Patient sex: M
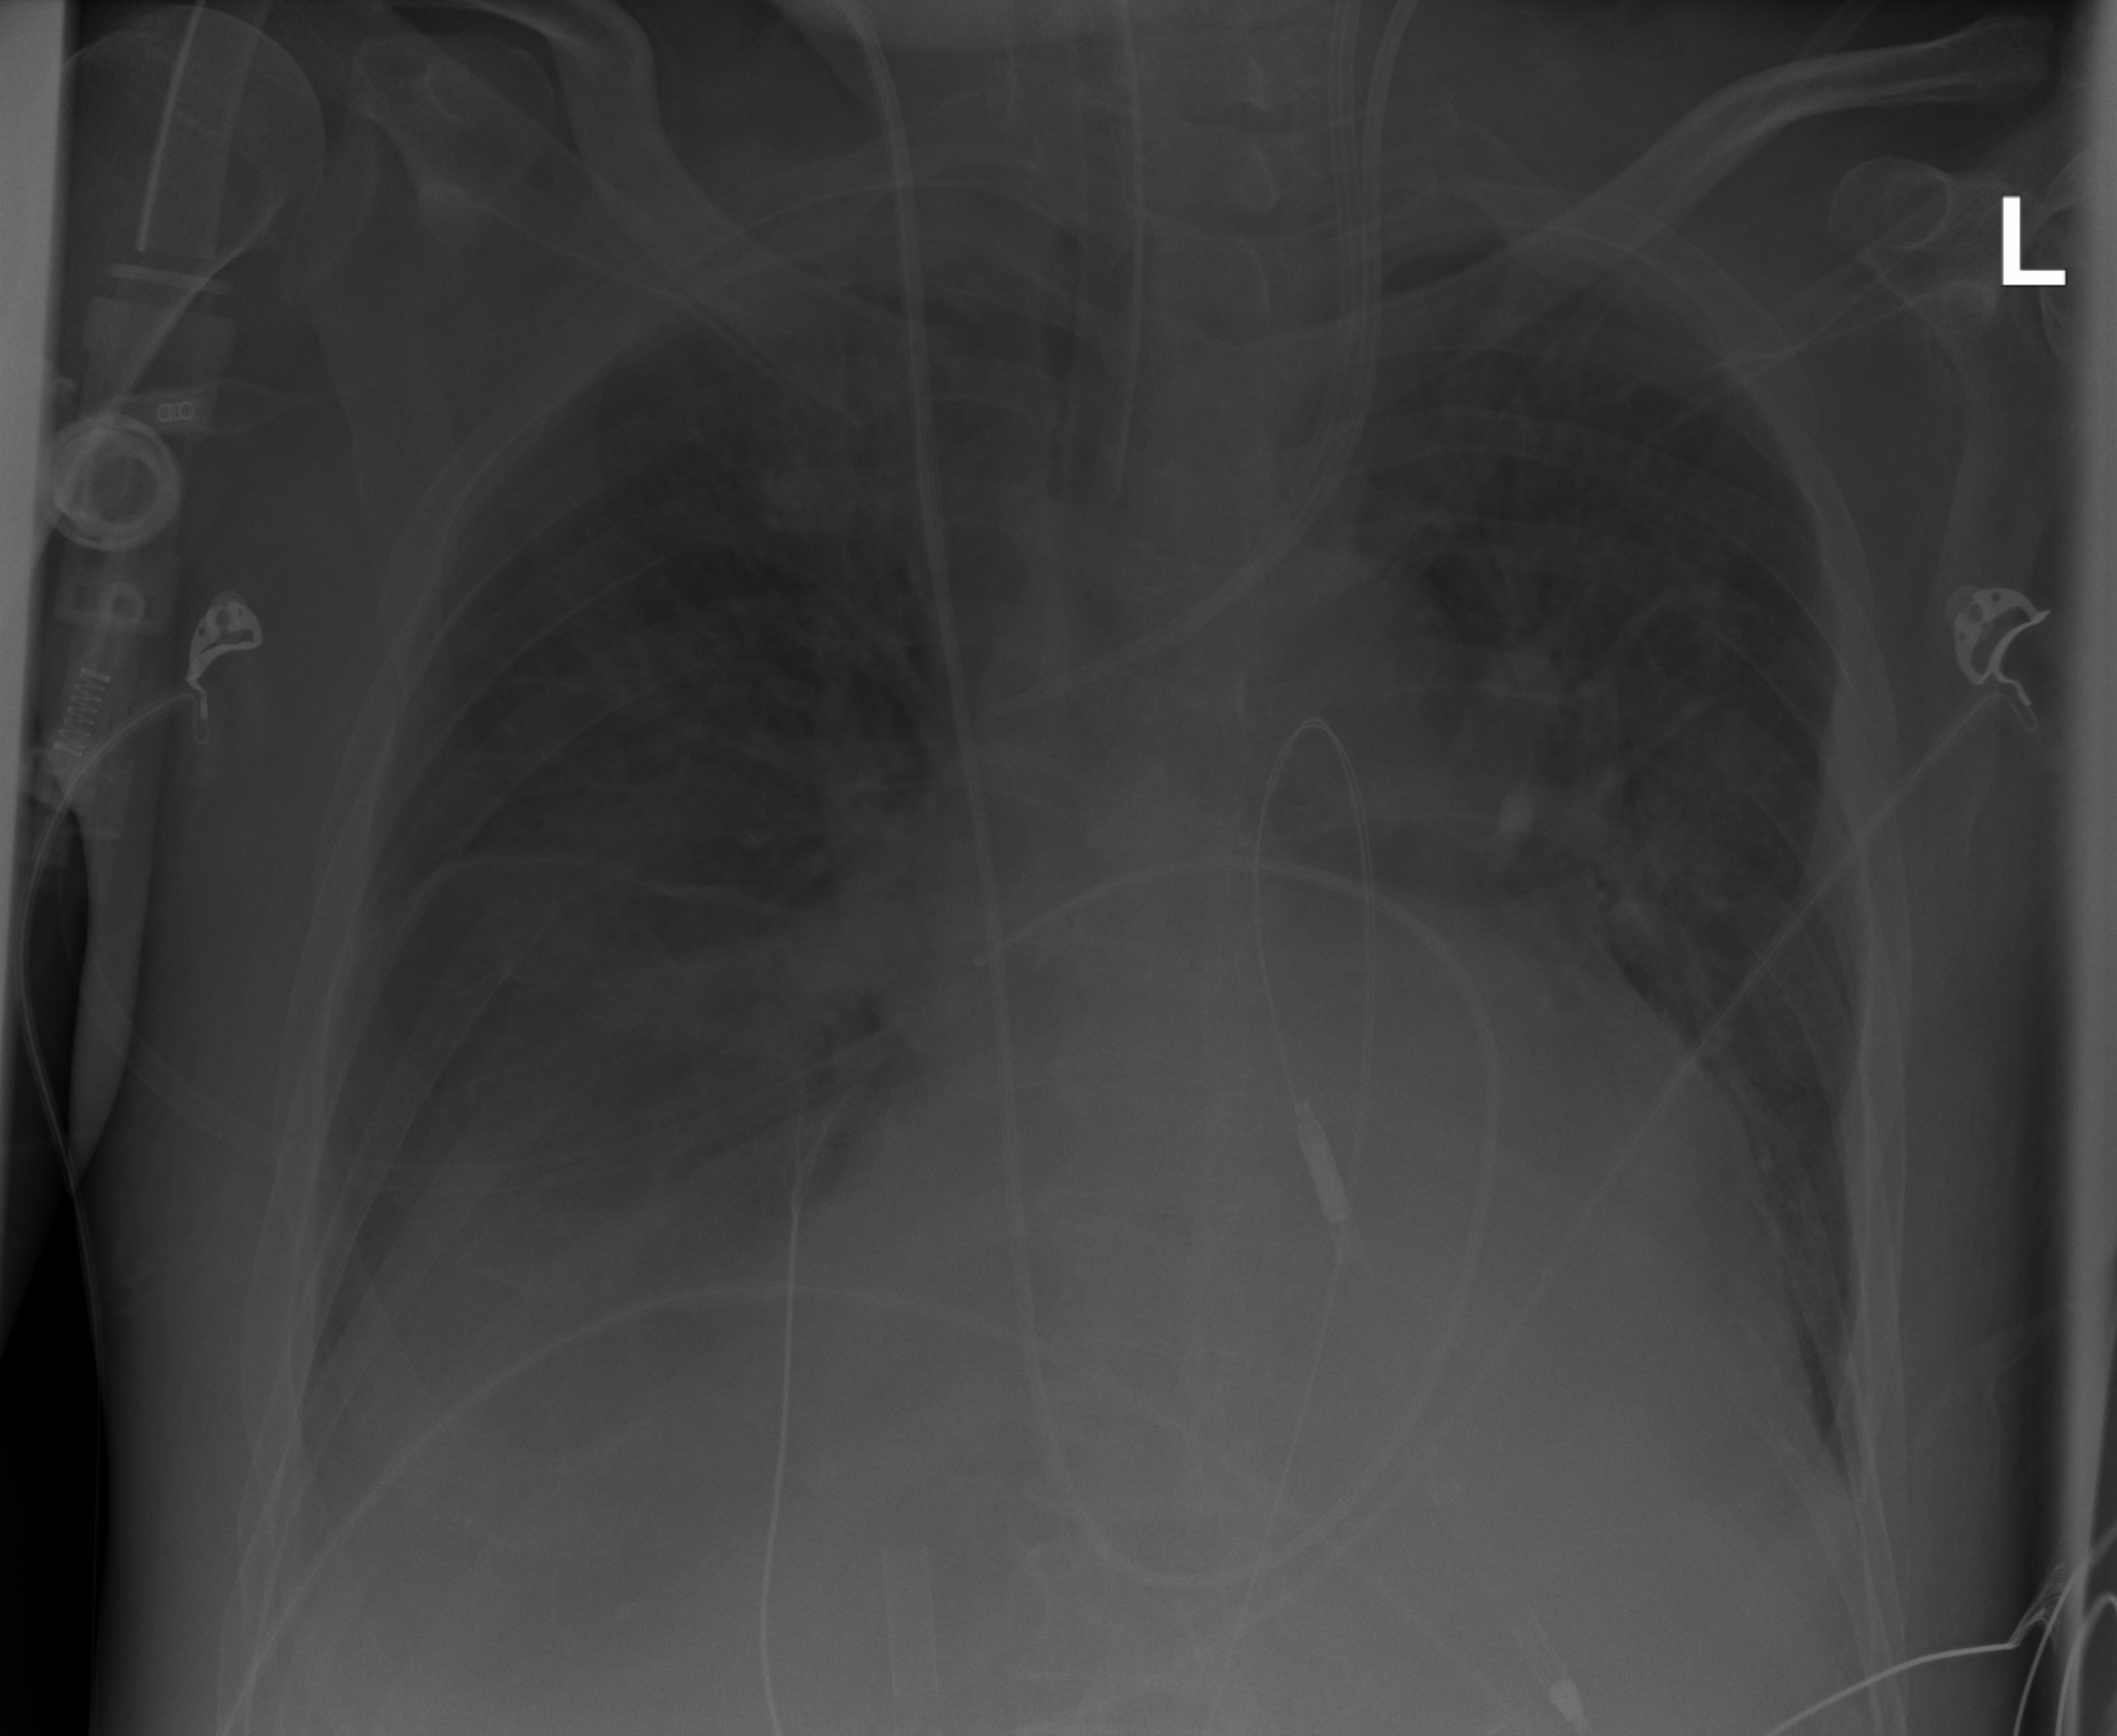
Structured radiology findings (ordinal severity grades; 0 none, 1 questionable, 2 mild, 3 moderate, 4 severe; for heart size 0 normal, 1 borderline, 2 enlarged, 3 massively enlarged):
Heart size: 2
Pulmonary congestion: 2
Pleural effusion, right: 2
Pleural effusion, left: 2
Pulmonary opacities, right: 0
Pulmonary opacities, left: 0
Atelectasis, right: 2
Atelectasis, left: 2